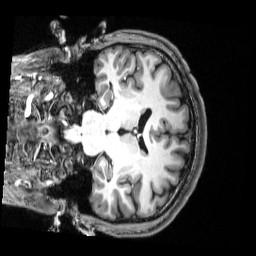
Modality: T1w
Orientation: coronal
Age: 21
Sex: male
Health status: healthy
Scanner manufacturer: siemens
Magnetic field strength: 3 T
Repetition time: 2.53 s
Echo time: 0.00339 s